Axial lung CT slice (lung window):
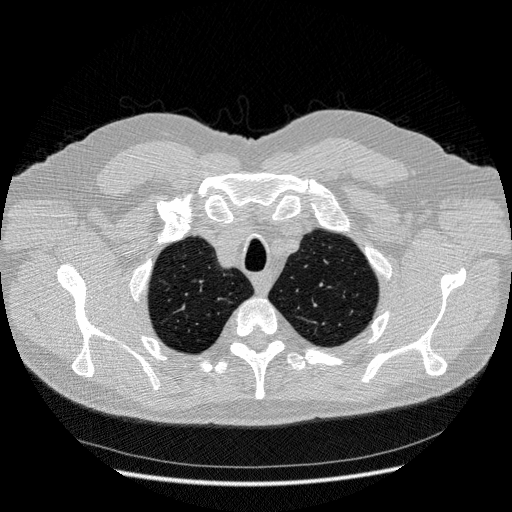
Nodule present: no